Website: ulta-beauty
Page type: billing-address
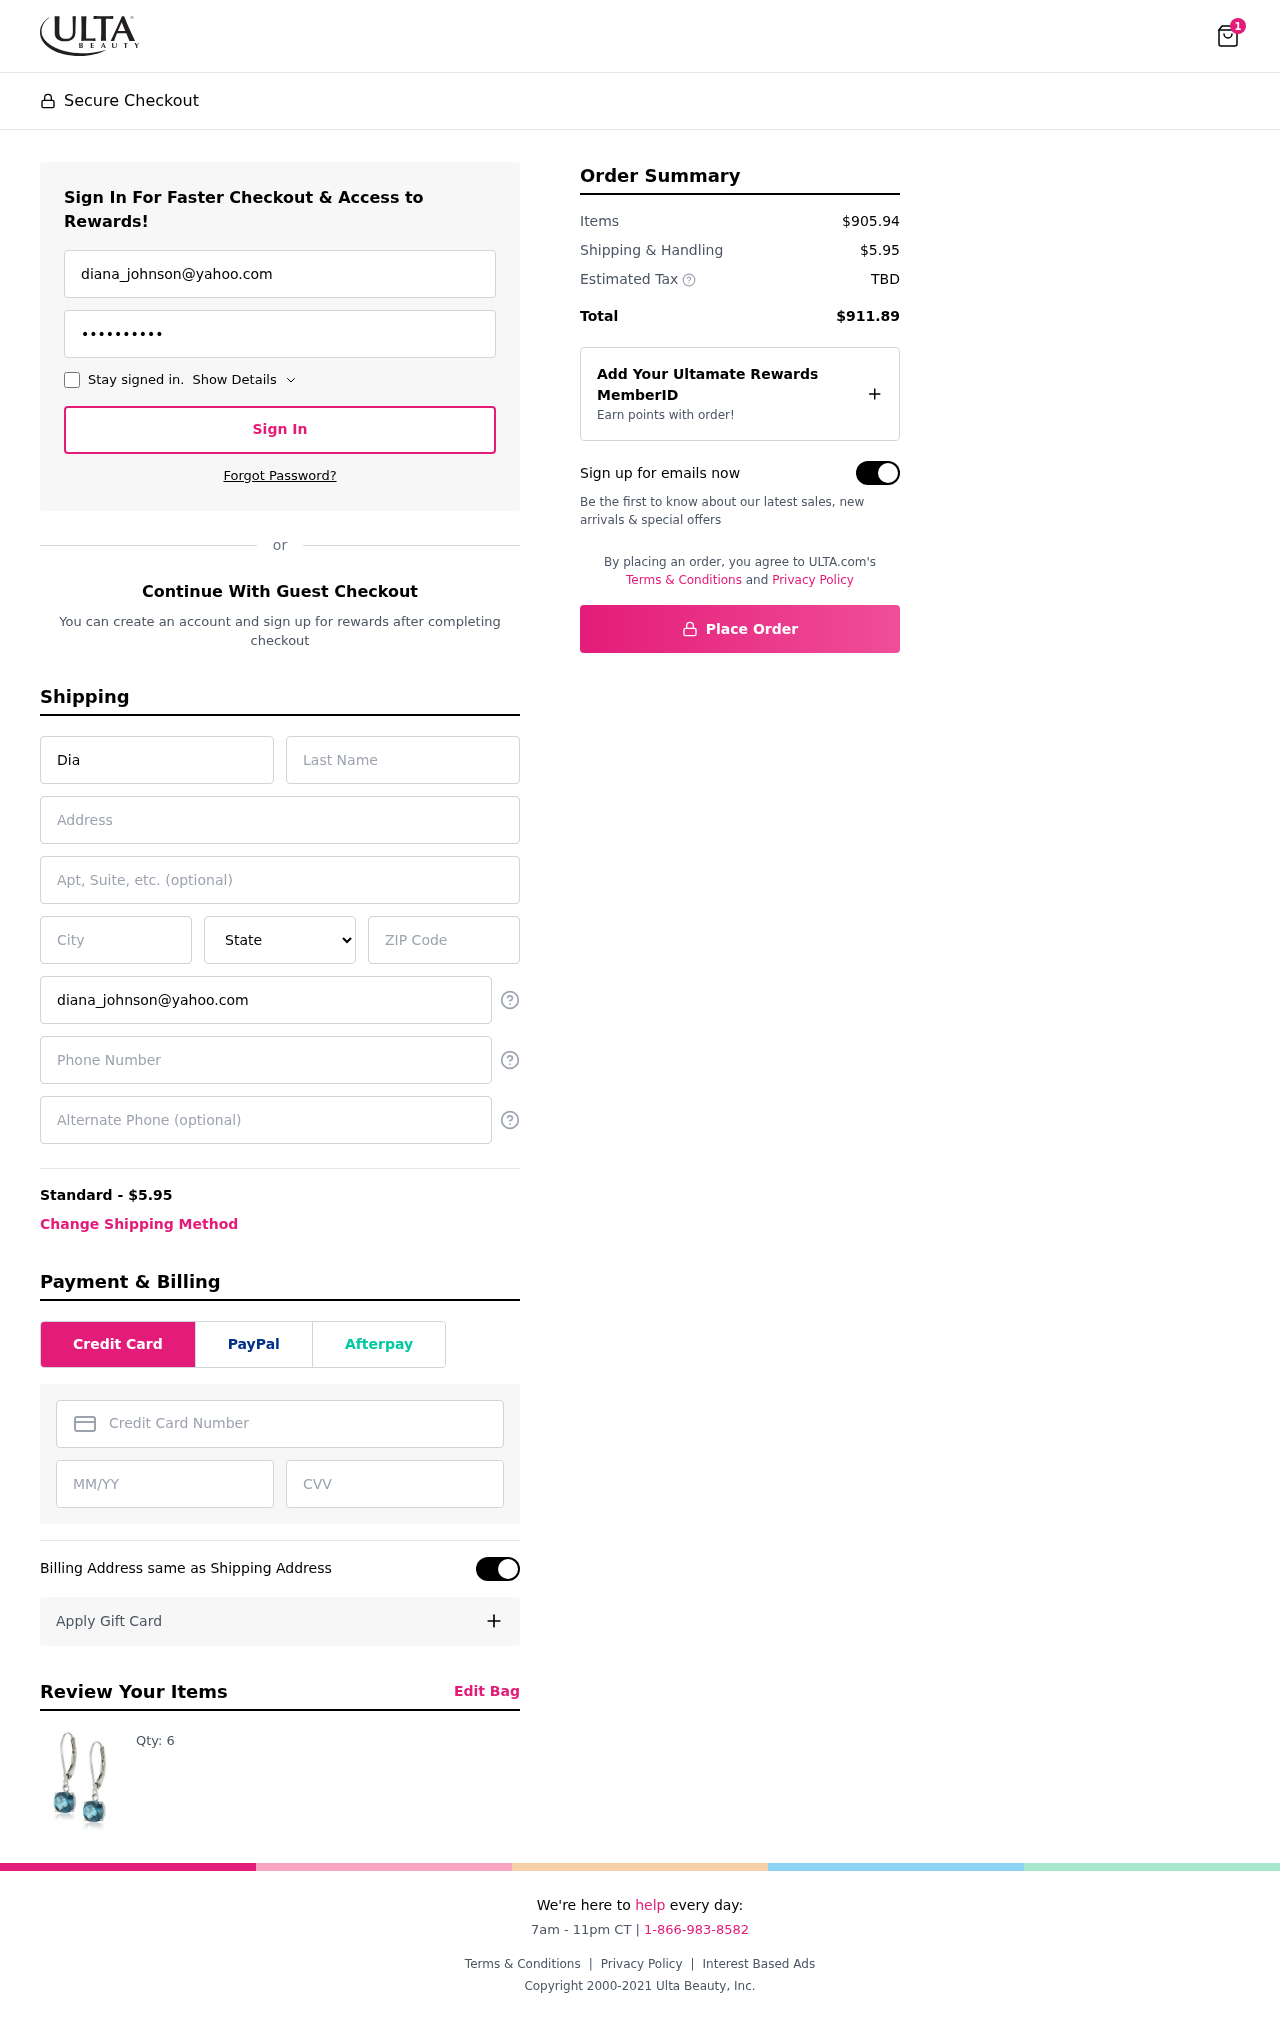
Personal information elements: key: PII_STATE
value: Virginia
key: PII_EMAIL
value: diana_johnson@yahoo.com
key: PII_FIRSTNAME
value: Diana
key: PII_LASTNAME
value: Johnson
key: PII_STREET
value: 3674 Reed Turnpike Apt. 461
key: PII_STREET2
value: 69776 Jennifer Orchard
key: PII_CITY
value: East Kirstenborough
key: PII_POSTCODE
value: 71293
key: PII_PHONE
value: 2067228259
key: PII_ALT_PHONE
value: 5532150829
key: PII_CARD_NUMBER
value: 3711 4464 4867 282
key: PII_CARD_EXPIRY
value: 01/30
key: PII_CARD_CVV
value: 5202
Product elements: key: PRODUCT1_QUANTITY
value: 6
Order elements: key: ORDER_NUM_ITEMS
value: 1
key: ORDER_SHIPPING_COST
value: $5.95
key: ORDER_SUBTOTAL
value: $905.94
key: ORDER_TOTAL
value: $911.89